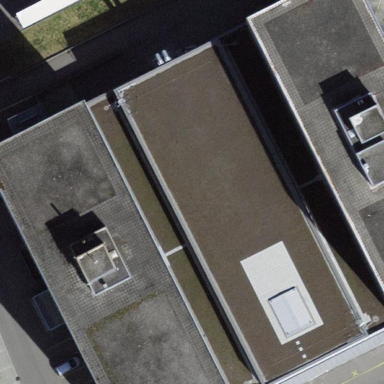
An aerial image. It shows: Office building.